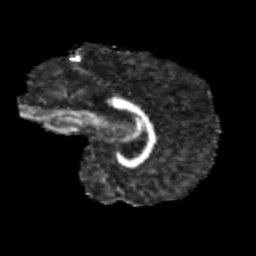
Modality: FA
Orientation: sagittal
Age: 11
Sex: female
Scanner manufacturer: siemens
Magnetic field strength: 3 T
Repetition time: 3.8 s
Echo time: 0.07 s